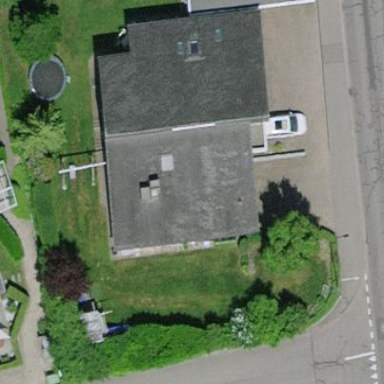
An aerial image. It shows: Detached building.